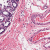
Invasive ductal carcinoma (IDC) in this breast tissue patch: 0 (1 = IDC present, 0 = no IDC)